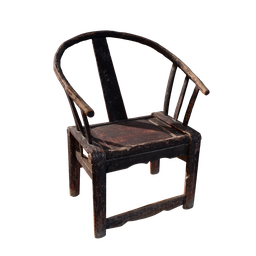
Label: furniture